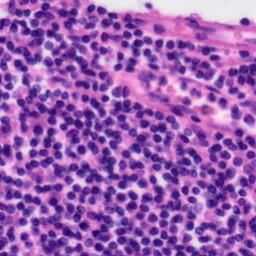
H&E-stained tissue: Tonsil